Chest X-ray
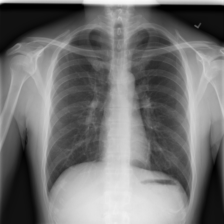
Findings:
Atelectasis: negative
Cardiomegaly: negative
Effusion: negative
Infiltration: negative
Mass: negative
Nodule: negative
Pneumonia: negative
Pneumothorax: negative
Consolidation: negative
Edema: negative
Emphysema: negative
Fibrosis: negative
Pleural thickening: negative
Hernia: negative